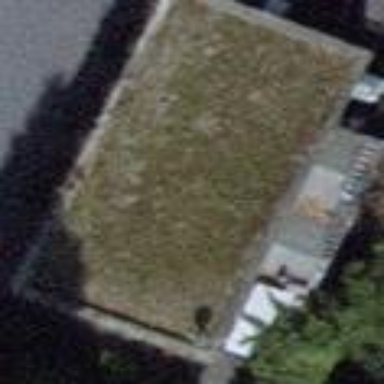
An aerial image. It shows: Group of garages.